Question: I'm having a hard time trying to figure how to resolve this.
I would like to know how can I access and use the keys in the items array, for use in a batchInsert?
Given the next scenario: I have a tableA like this
'''
id | tableB_id | tableC_id
'''
Where id_tableA is auto incremental, and both tableB_id and tableC_id are FK.
I need to insert in tableA multiple id from tableB which where selected from a connected Sortable, and the same id from tableC, wich was selected from a dropdown, resulting in something like this:
'''
id | tableB_id | tableC_id
--------------------------
1 | 2 | 4
2 | 3 | 4
3 | 5 | 4
. | . | 4
n | x | 4
'''
There's no problem when I select only 1 item and submit the form, but when I select two or more I can't submit because obviously the tableB_id can accept only integer.

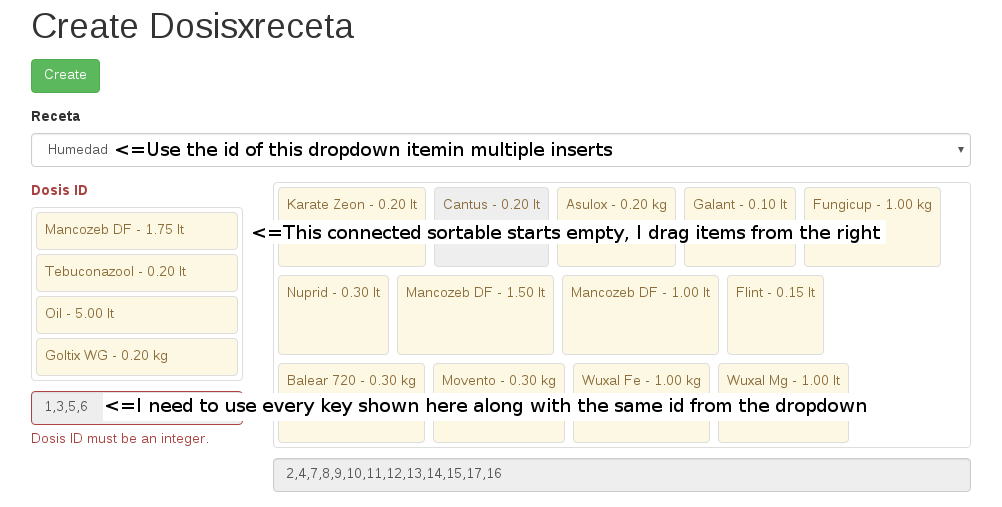
Answer: How about changing your Dosis ID to a string, and 'explode(',', $dosisId)' it to get an array of the ids?